Field crop: maize
Growth stage: 2
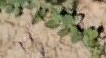
Species: convolvulus